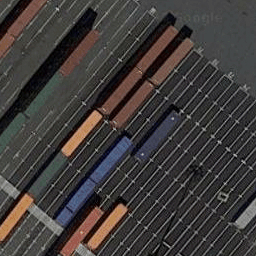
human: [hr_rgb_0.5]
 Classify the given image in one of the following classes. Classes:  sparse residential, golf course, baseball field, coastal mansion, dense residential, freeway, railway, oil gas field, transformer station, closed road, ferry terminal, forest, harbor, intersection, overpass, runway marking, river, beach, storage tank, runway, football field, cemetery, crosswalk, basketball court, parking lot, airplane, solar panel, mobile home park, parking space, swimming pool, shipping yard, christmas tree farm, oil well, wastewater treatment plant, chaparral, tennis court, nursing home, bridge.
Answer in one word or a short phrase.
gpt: shipping yard